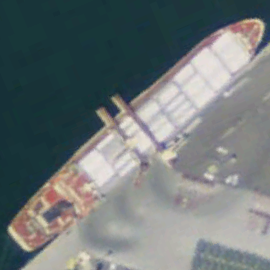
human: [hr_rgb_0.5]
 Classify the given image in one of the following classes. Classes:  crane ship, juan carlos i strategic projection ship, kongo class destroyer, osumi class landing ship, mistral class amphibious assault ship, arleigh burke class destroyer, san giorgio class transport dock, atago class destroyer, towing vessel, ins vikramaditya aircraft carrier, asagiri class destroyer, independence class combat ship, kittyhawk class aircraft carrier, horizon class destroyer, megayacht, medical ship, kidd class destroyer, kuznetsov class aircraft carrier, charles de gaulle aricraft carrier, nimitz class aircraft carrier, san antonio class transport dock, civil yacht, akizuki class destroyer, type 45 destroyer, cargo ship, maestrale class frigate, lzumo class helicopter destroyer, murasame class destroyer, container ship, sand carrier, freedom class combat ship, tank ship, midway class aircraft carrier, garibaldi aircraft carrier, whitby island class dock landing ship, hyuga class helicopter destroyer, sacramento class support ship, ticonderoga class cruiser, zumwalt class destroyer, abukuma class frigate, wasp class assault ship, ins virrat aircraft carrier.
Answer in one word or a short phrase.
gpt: Cargo ship